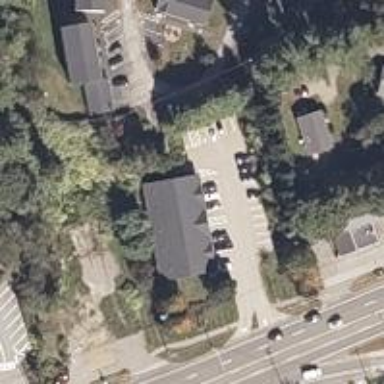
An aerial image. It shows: Service building.